Interaction volume radius: 10 \u00c5
Interaction volume height: 15 \u00c5
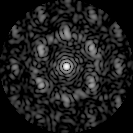
Disorder parameter: 0.6253